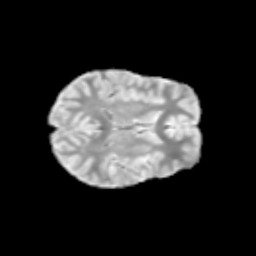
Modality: T2w
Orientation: axial
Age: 10
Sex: female
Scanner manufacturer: siemens
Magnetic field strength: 3 T
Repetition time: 3.8 s
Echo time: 0.07 s